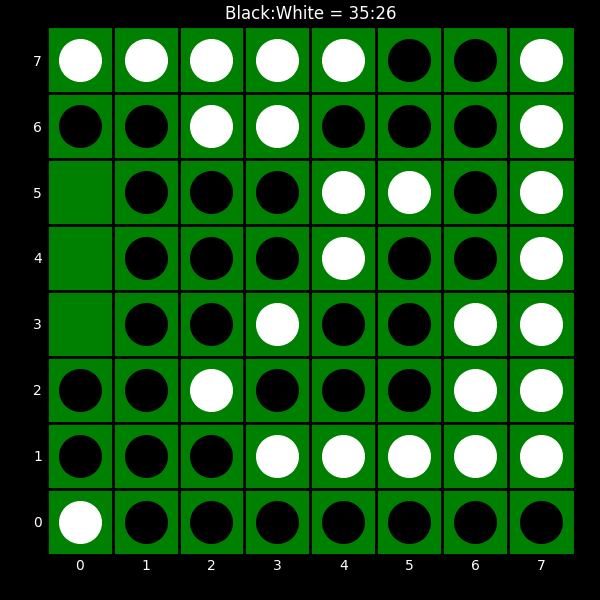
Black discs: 35
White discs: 26